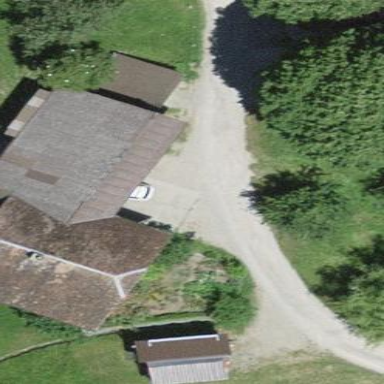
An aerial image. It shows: Rural barn.